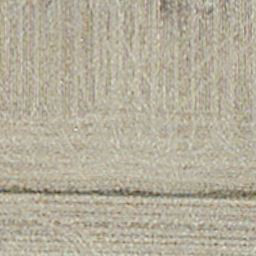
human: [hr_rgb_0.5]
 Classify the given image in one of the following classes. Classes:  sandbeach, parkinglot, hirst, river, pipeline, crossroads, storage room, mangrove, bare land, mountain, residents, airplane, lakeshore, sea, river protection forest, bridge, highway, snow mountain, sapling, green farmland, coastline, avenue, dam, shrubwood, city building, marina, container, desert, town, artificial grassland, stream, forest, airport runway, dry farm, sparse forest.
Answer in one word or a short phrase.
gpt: dry farm